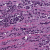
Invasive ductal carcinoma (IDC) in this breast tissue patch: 1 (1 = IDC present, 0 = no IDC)